Field crop: maize
Growth stage: 2
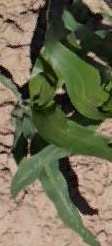
Species: maize